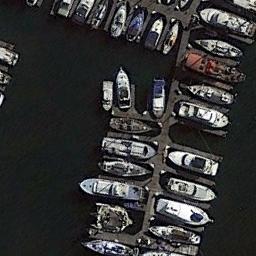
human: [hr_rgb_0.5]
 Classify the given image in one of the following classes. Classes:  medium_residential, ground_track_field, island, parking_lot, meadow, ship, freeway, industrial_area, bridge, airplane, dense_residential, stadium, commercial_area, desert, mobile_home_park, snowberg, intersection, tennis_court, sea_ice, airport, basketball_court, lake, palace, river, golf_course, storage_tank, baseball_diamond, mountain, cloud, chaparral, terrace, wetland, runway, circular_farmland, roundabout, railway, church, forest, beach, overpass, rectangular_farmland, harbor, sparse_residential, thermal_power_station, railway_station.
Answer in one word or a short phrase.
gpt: harbor